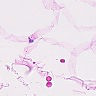
Metastatic tissue present: no